Question: How can I get the aggregate information to appear in a matrix as in this example:

The query results are in a single row with columns representing each of the aggregate numbers.
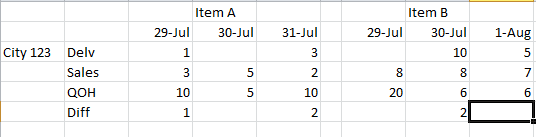
Answer: Assuming your data is something like this:

You can set up a object to display something similar to your requirements:

Here I dragged 'City' and 'Item' into the Matrix row and column field respectively, then added another Row Group based on 'Category' and a Column Group based on 'Date'.
The end result is practically the same as your requirement:

The big caveat here is that SSRS 2005 offers very limited options for customising a Matrix, i.e. things like adding new columns, but you can see the example report is pretty close so this is worth considering.